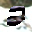
Label: 2